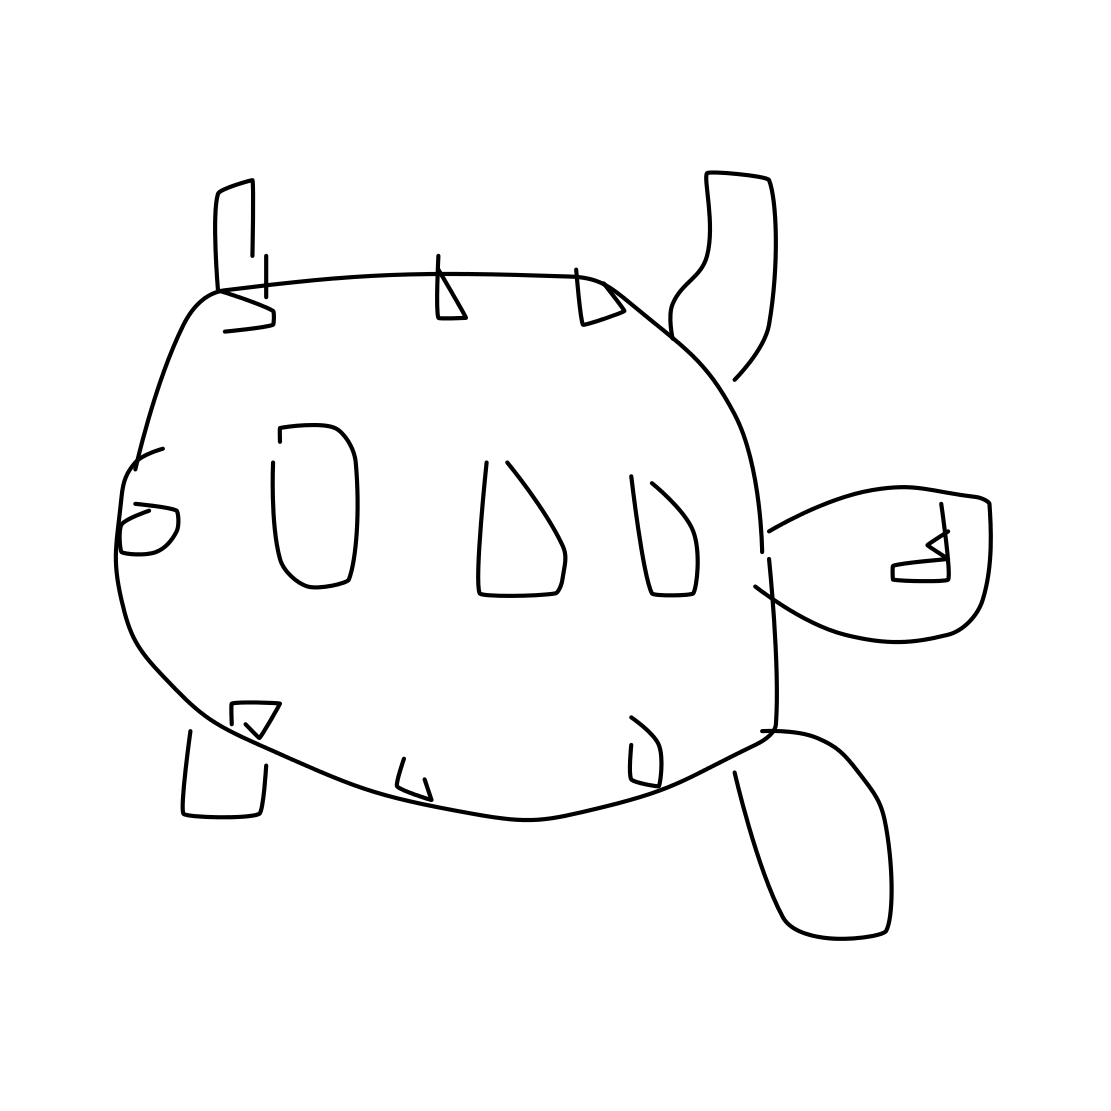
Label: sea turtle